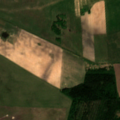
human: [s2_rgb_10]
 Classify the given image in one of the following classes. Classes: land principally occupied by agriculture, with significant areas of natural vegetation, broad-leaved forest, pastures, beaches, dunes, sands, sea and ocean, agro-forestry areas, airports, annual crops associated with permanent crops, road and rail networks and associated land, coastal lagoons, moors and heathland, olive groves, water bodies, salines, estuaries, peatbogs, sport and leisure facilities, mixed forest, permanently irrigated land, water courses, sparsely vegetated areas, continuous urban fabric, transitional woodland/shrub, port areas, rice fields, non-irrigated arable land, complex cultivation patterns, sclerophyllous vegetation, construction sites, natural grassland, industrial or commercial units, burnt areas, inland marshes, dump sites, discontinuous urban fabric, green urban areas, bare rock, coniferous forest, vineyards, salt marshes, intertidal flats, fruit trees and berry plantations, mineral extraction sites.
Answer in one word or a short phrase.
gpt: non-irrigated arable land, mixed forest, transitional woodland/shrub